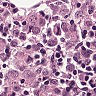
Metastatic tissue present: yes